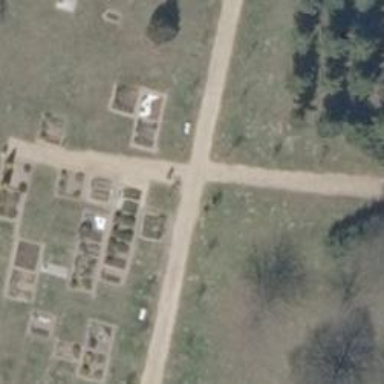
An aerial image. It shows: Cemetery.